Field crop: maize
Growth stage: 2
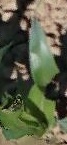
Species: maize